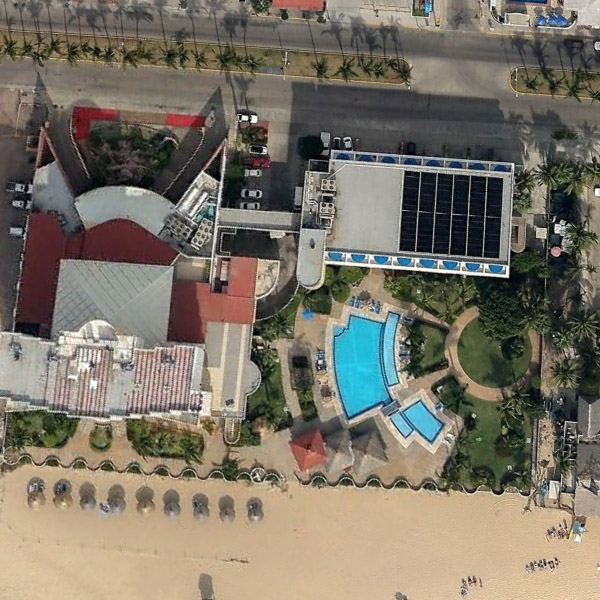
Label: Resort